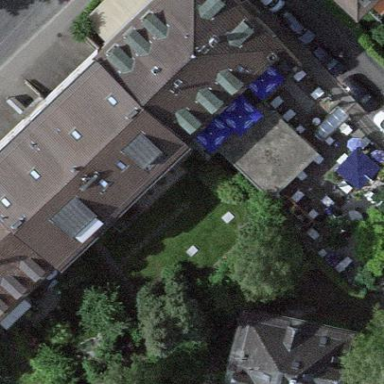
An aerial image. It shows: Hipped-roof apartment building with maroon roof tiles.